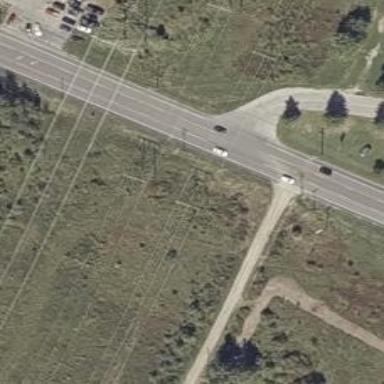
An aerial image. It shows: Primary highway.